Question: I'm having a problem while implementing a "mark as favorite" function in my listview. I have an ImageButton placed on the right side of every listview item and "on click" I want to change the image of the button. It should look like this:

That's pretty easy to implement and works perfectly fine. The problem now is when I scroll the list, the selected image buttons (stars) won't stay the same.
To keep the selection of a listview item isn't that hard, but to keep the changed image is an issue for me.
The former can be implemented in this way: <URL>
So I tried something similar. In the getView() method I init my imagebutton and its OnClickListener to save the actual position in a LinkedList. All positions of the selected ImageButtons should be in the list:
MyAdapter.java:
'''
private LinkedList<Integer> selectedIndeces;
...
private static class ViewHolder {
...
public ImageButton favoriteButton;
}
public void changeSelectedPositions(int pos) {
int index = this.selectedIndeces.indexOf(pos);
if (index != -1) {
// image button in this row was selected
this.selectedIndeces.remove(index);
} else {
// mark position of the image button as selected
this.selectedIndeces.add(pos);
}
notifyDataSetChanged();
}
...
@Override
public View getView(final int position, View convertView, ViewGroup parent) {
View rowView = convertView;
// reuse views
if (rowView == null) {
rowView = this.mInflater.inflate(R.layout.talk_list_child, null);
// configure view holder
ViewHolder viewHolder = new ViewHolder();
...
ImageButton ib = (ImageButton) rowView.findViewById(R.id.ib_favorite);
ib.setFocusable(false);
ib.setFocusableInTouchMode(false);
ib.setOnClickListener(new OnClickListener() {
public void onClick(View button) {
// Set the button's appearance
button.setSelected(!button.isSelected());
changeSelectedPositions(position);
}
});
viewHolder.favoriteButton = ib;
}
// fill data
ViewHolder holder = (ViewHolder) rowView.getTag();
...
if (selectedIndeces.contains(position)) {
holder.favoriteButton.setImageResource(R.drawable.fav_selected);
} else {
holder.favoriteButton.setImageResource(R.drawable.fav_unselected);
}
}
'''
But the problem is that the position I get in getView() isn't always the same and depends on where the list is scrolled to?
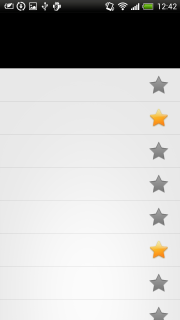
Answer: You saved your position while preparing 'viewHolder'. Then after scrolling, view is recycled and the same 'viewHolder' with previously stored position is used. You can just set listener every time you get 'getView()' call.
Move
'''
ib.setOnClickListener(new OnClickListener() {
public void onClick(View button) {
// Set the button's appearance
button.setSelected(!button.isSelected());
changeSelectedPositions(position);
}
});
'''
Just before
'''
if (selectedIndeces.contains(position)) {
'''